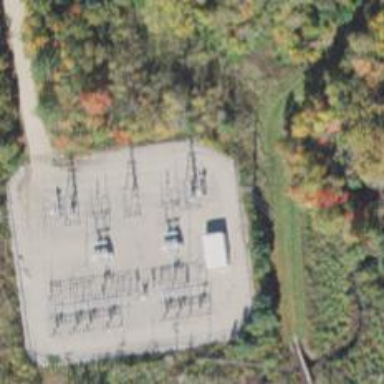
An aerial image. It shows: Switch for power supply.